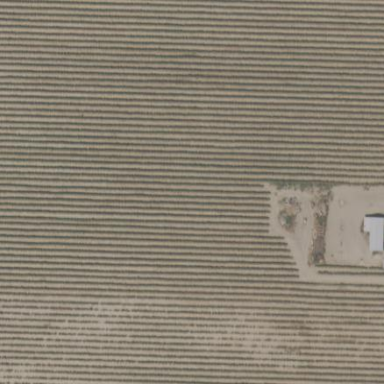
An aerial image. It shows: Vineyard.